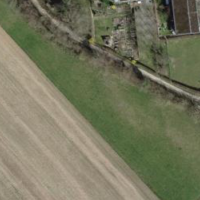
EUNIS habitat code: 52
Species observed at this site:
Corvus corone
Turdus merula
Ardea alba
Chloris chloris
Milvus milvus
Pica pica
Passer domesticus
Ciconia ciconia
Picus viridis
Passer montanus
Columba palumbus